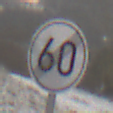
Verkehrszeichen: EndeGeschwindigkeit60
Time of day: Midday
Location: Outdoor (Nature)
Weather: Overcast
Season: Winter
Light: Natural